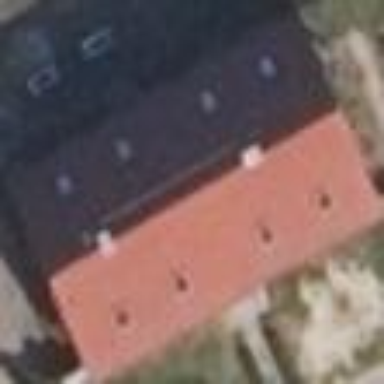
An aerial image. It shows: Farm building with gabled roof.